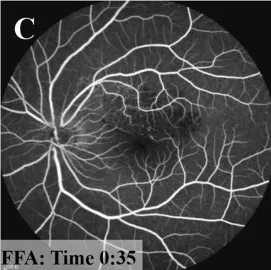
One month after the second MPL treatment. (C,D) FFA shows strong fluorescent light spots near the macular area in the early stage and slight leakage in the later stage.
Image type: ophthalmic_imaging (ophthalmic_angiography)